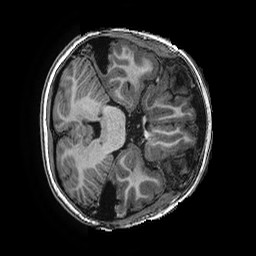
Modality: T1w
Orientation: axial
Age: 9
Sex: female
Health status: ill
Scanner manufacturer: ge
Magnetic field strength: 3 T
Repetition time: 0.0077 s
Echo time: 0.003436 s